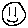
Label: smiley face